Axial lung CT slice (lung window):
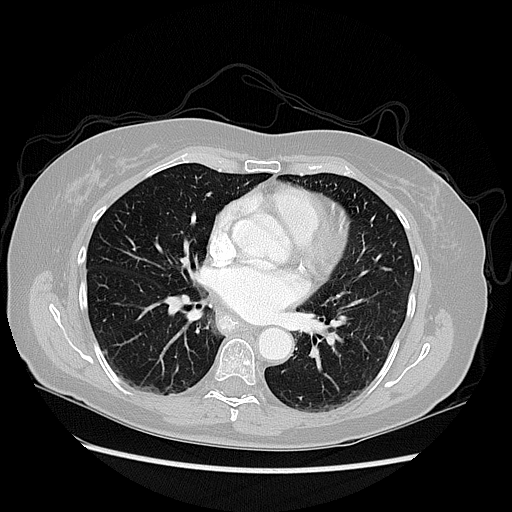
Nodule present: no